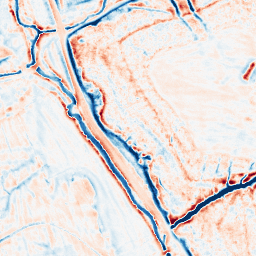
Category: edge_preserving
Decomposition family: bilateral
Decomposition parameters: d: 15
sigma_color: 150
sigma_space: 25
Upsampling method: bicubic
Upsampling parameters: scale: 2
Upsampling scale: 2